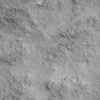
Label: not_dusty